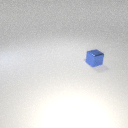
small blue metal cube